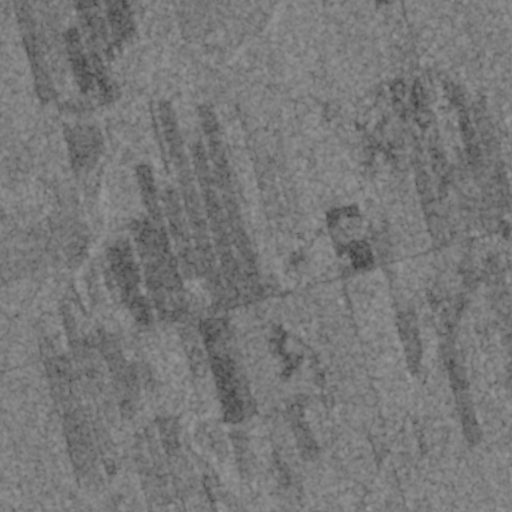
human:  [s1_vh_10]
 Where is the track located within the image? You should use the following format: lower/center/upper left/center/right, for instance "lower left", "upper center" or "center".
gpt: The track is located in the lower right of the image.
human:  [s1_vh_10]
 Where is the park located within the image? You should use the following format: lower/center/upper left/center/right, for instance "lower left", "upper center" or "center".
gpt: There is no park in the image.

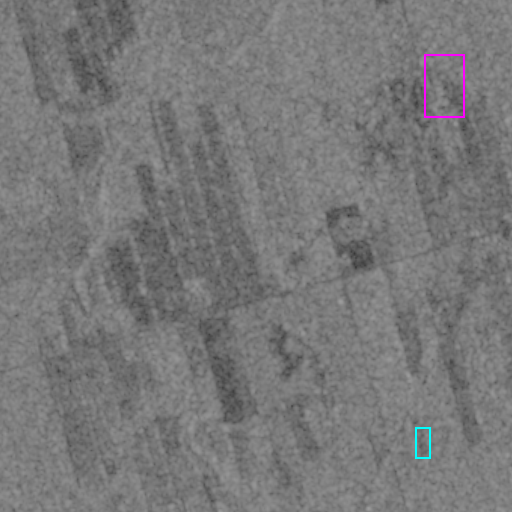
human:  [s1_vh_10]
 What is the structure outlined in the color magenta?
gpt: The structure outlined in magenta is a quarry.
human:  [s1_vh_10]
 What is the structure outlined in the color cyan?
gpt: The structure outlined in cyan is a track.
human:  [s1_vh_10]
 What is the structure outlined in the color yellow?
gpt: There is no yellow outline.